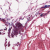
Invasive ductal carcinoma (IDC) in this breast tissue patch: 0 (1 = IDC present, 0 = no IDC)